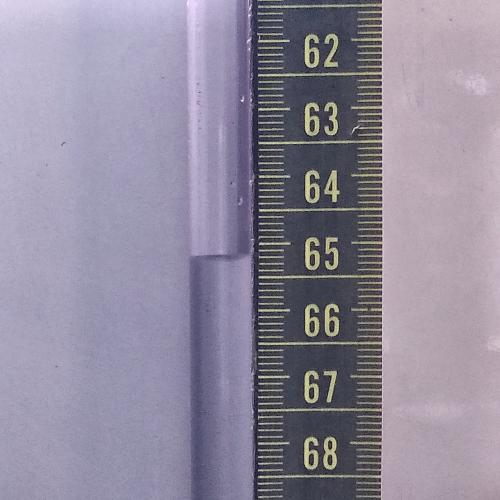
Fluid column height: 65.2 cm